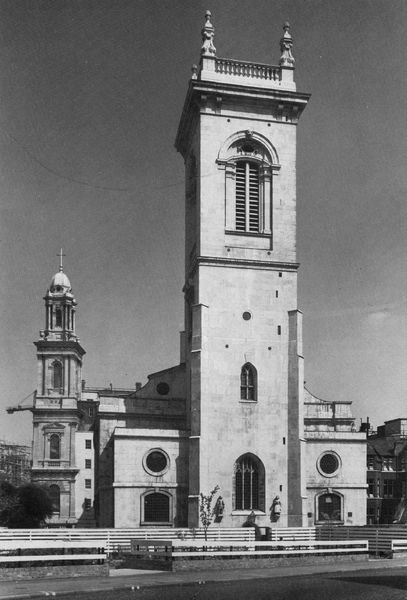
Titel: St. Bride, Fleet Street
Standort: London (EU - GB)
Schlagwörter: baum, himmel, weiß, dreieck, fenster, schwarz, strasse, tür, gebäude, zaun, häuser, brüstung, kirche, sträucher, rund, tondo, turm, fassade, italien, giebel, pilaster, kuppel, treppe, treppen, geländer, tor, foto, fotografie, glockenturm, türme, balustrade, denkmal, photo, portal, sims, statuen, fotographie, bauwerk, bullaugen, fotgrafie, runde fenster, piemont, chorturm